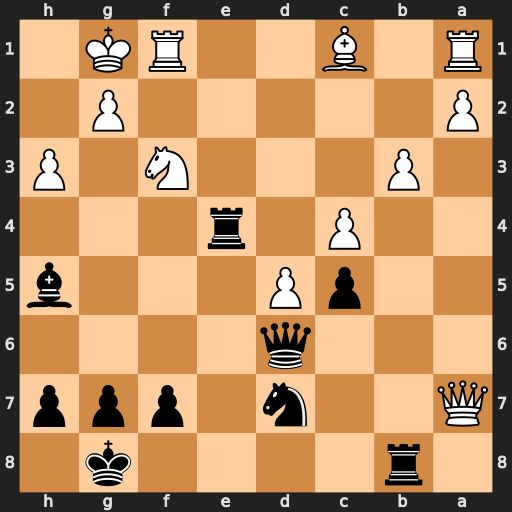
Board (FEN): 1r4k1/Q2n1ppp/3q4/2pP3b/2P1r3/1P3N1P/P5P1/R1B2RK1
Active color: b
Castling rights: -
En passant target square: -
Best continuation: Bxf3 Rxf3 Re1+ Rf1 Rxf1+